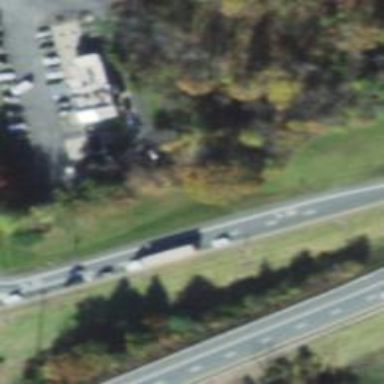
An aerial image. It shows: Solid road edge marking is visible.